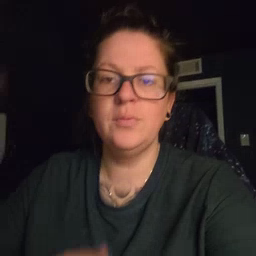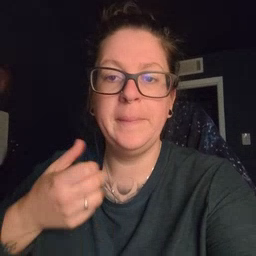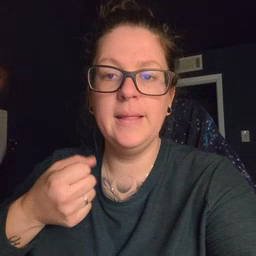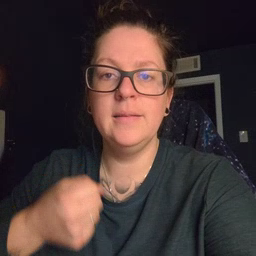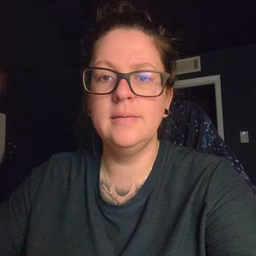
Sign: milk